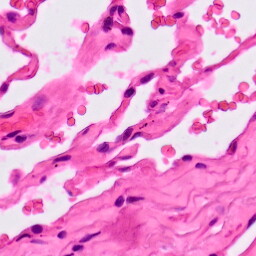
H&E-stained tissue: Lung